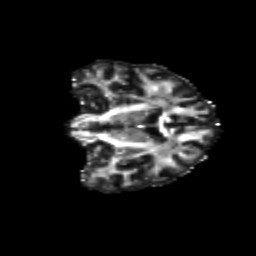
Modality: FA
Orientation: coronal
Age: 49
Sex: female
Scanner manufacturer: siemens
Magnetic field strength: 3 T
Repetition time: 8.6 s
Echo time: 0.095 s